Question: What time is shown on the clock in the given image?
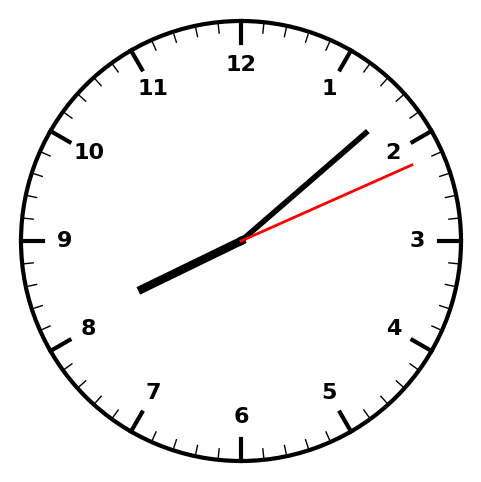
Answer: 08:08:11